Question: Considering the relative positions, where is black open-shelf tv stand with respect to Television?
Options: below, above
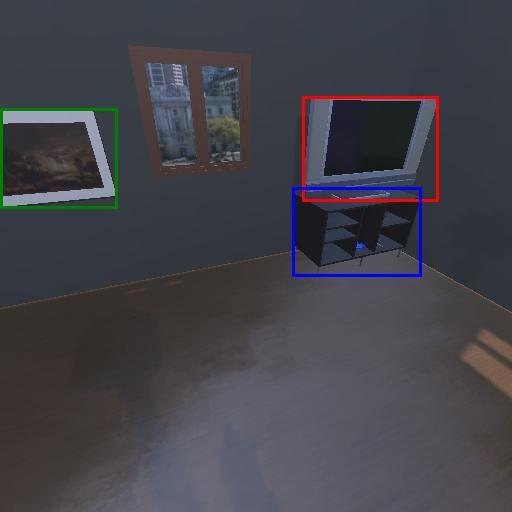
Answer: below